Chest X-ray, AP view. Patient: 28 years old, sex M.
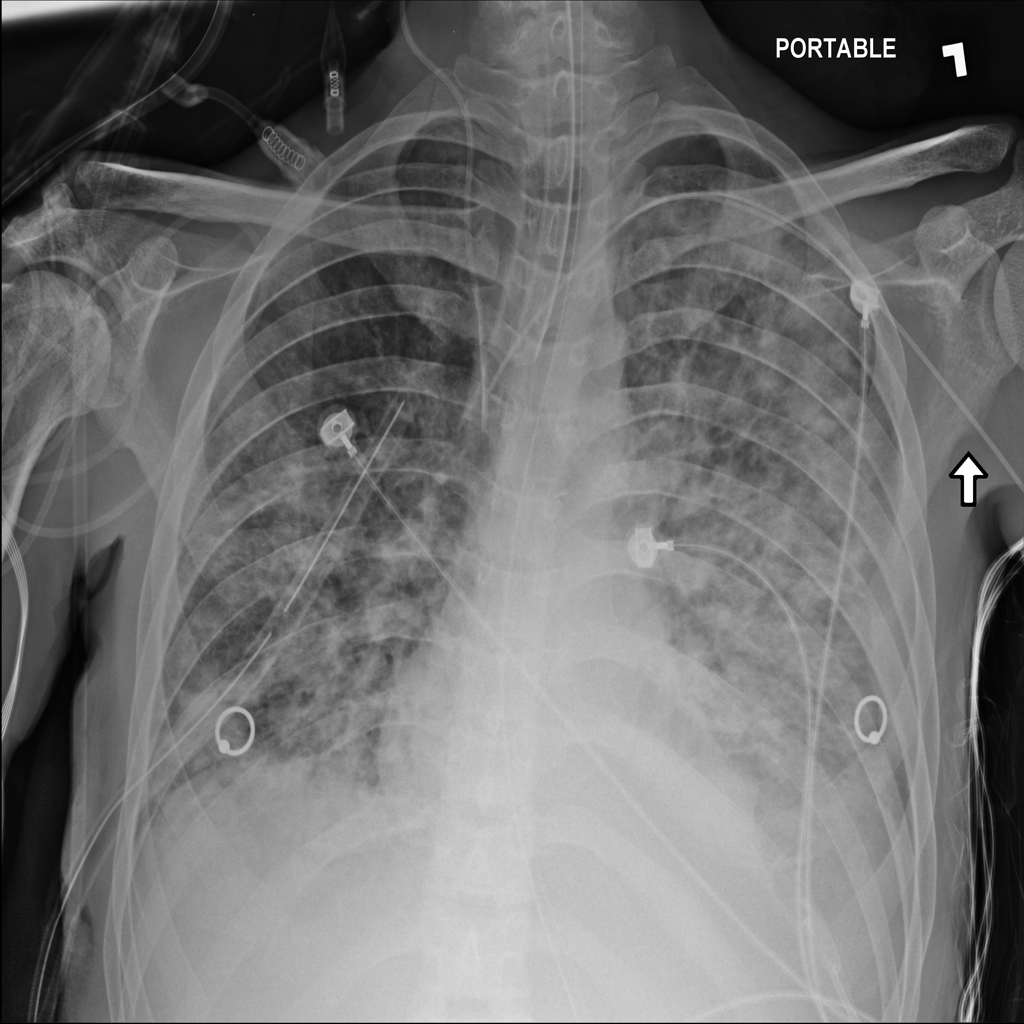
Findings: No Finding